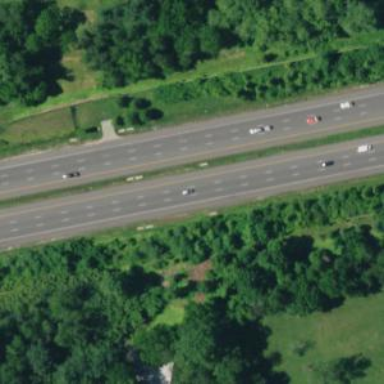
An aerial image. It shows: View of motorway.